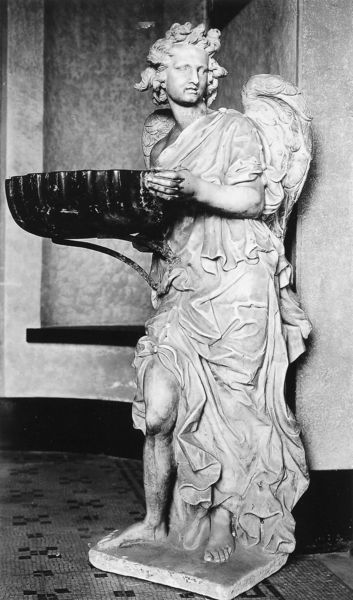
Titel: Engel mit Weihwasserbecken, rechts
Künstler: Orfeo Boselli
Standort: Rom, S. Maria della Mercede (EU - I - Latium)
Schlagwörter: flügel, hand, mann, marmor, nase, raum, falten, gesicht, halten, schale, sockel, stein, tragen, kirche, figur, gewand, haare, stehend, locken, brunnen, engel, skulptur, statue, bein, füße, bronze, faltenwurf, knie, foto, nische, barfuß, becken, schwarzweiß, mosaik, unterarm, grotte, muschel, weihwasser, mosaikboden, gemeiselt, weihwasserbecken, muschl